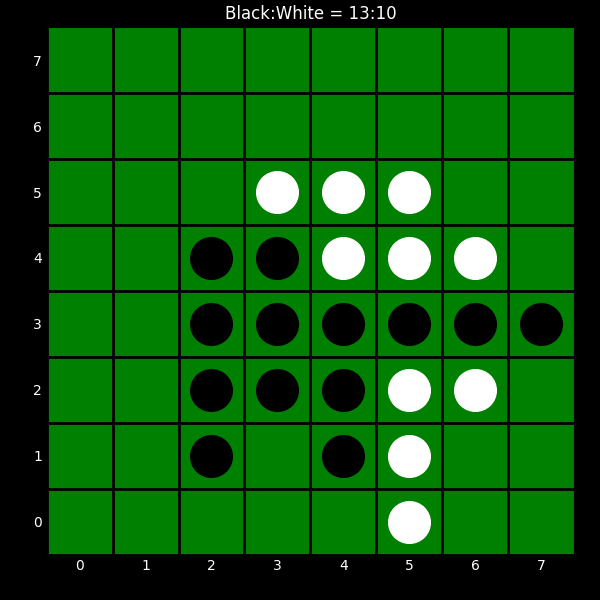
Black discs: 13
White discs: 10